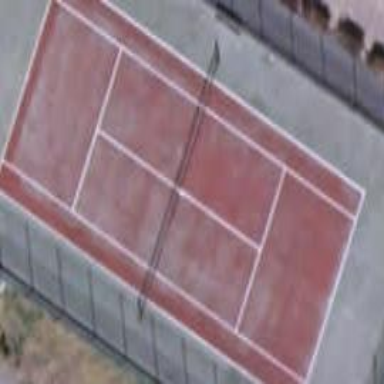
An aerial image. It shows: Tennis court in leisure pitch.